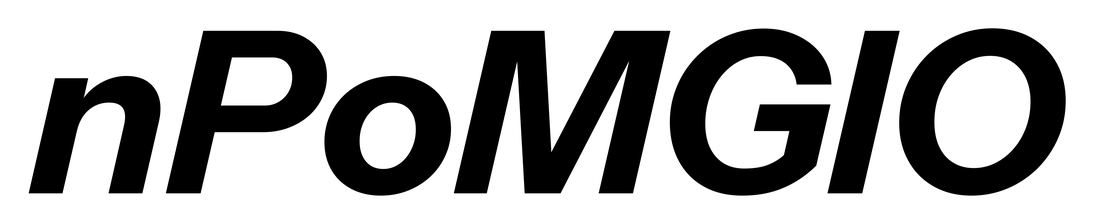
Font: InstrumentSans-Italic_Bold_Italic